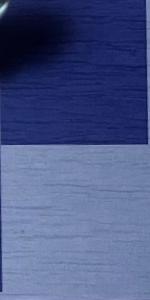
Label: Empty